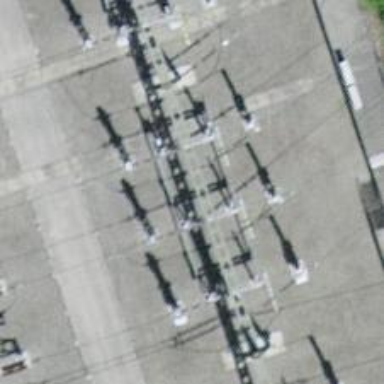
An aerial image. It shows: Insulator used in power equipment.